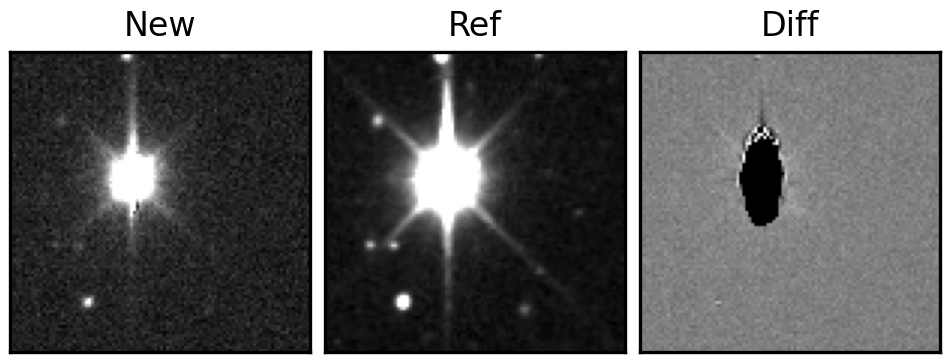
Label: bogus